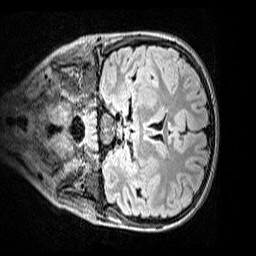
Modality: FLAIR
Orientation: coronal
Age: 10
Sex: female
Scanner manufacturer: siemens
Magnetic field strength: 3 T
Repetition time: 5 s
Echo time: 0.388 s